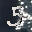
Label: 5